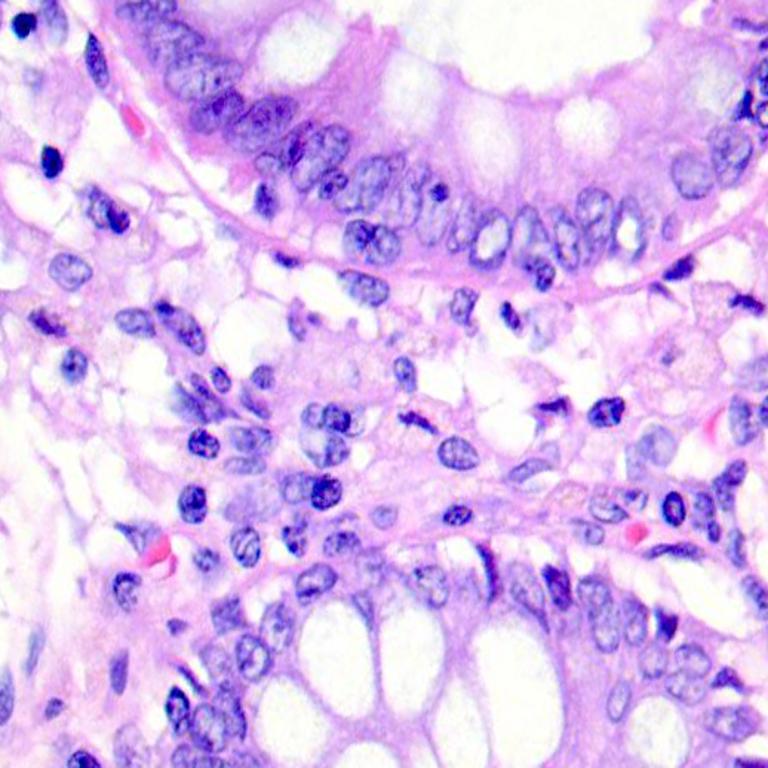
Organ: colon
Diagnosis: benign